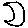
Label: moon